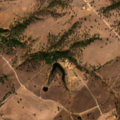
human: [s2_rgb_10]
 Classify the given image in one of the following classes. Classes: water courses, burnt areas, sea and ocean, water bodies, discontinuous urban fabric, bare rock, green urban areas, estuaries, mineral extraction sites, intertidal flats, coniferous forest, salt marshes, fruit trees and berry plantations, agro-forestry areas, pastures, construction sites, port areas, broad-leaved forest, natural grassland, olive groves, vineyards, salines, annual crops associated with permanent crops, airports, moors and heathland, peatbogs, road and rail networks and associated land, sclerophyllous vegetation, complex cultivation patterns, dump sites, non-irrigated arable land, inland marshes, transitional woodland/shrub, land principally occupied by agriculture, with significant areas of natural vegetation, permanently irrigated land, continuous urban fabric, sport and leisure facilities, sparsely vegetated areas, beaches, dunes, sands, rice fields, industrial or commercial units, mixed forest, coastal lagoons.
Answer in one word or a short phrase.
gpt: non-irrigated arable land, agro-forestry areas, broad-leaved forest